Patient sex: F
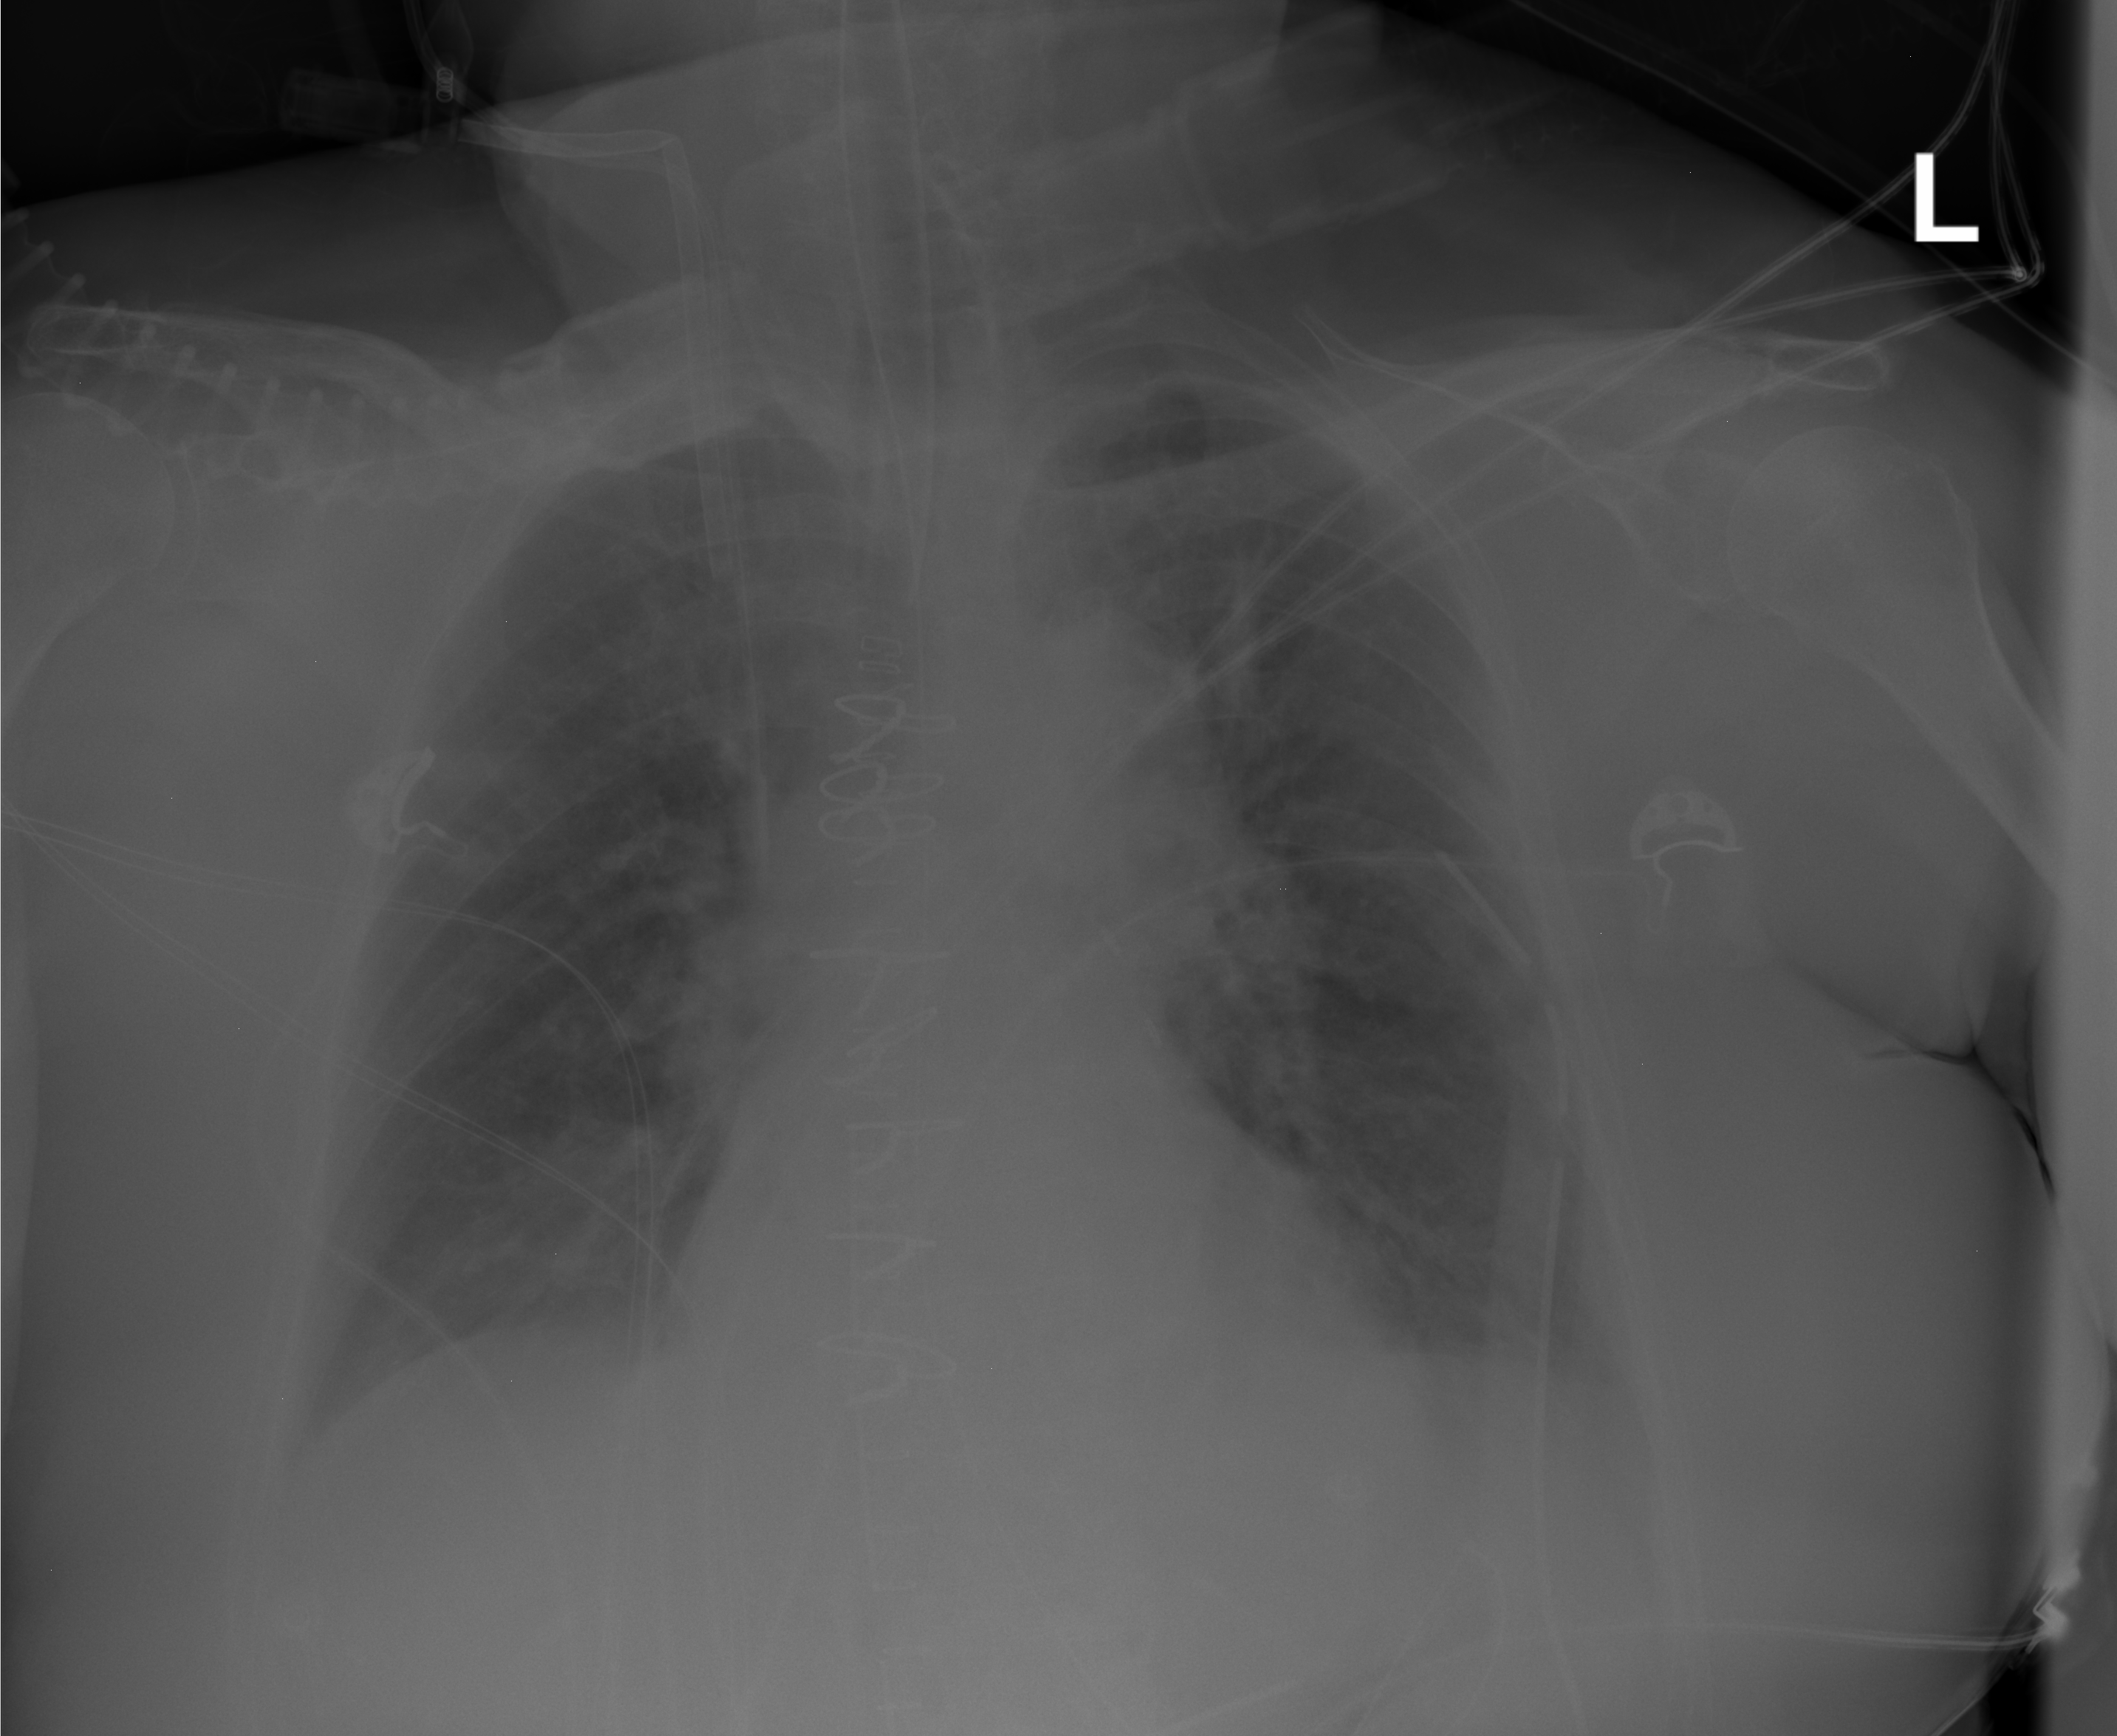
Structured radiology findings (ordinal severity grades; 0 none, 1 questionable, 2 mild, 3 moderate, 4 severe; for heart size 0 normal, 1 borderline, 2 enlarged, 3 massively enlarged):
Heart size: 0
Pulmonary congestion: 2
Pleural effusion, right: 1
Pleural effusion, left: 1
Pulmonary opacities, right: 2
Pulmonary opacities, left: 2
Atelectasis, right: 1
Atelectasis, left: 2